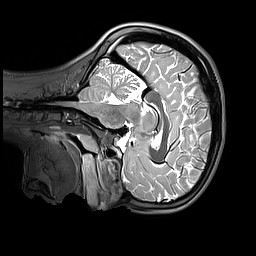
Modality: T2w
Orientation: sagittal
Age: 9
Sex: male
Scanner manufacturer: siemens
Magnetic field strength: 3 T
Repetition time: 3.2 s
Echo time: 0.408 s